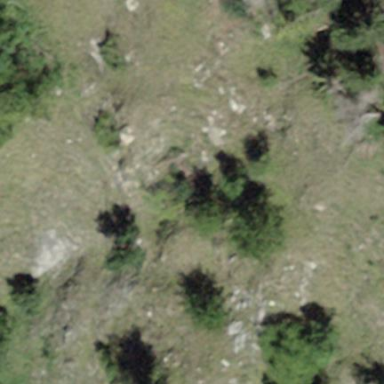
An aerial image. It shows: Forest area.